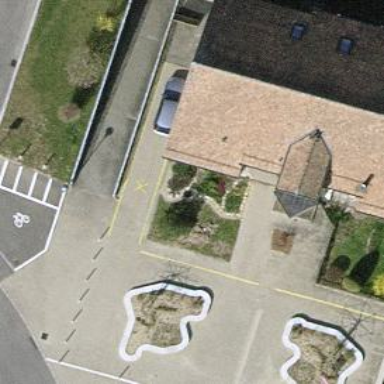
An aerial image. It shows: Post office.